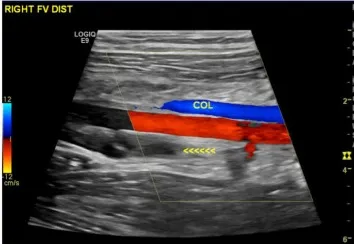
(C) Formation of a new collateral vein in the right distal femoral vein.
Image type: radiology (ultrasound)